Question: For EditText that going be filled with RTL text, is there a way to change the gravity of the error drawable (and popup of course) ?
here is an example of regular error drawable

so since the text entered is RTL i would like the pop up to show up at the LEFT side of the EditText
i tried to apply custom drawable , but <URL> doesnt seem to have any setGravity method.
thanks in advance.
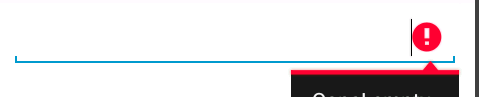
Answer: It's not possible by normal means, however you can extend the Android TextView class and change the layout that Android uses to inflate the popup. I haven't tried this myself but it could work.
I did a quick look in the <URL> of TextView and found this line
'''
final TextView err = (TextView) inflater.inflate(com.android.internal.R.layout.textview_hint,
null);
'''
Which references to <URL> layout.
'''
<TextView xmlns:android="http://schemas.android.com/apk/res/android"
android:layout_width="match_parent"
android:layout_height="match_parent"
android:background="@drawable/popup_inline_error"
android:textAppearance="?android:attr/textAppearanceSmallInverse"
/>
'''
Adding gravity here could do the trick. A similar approach for the drawable could apply.